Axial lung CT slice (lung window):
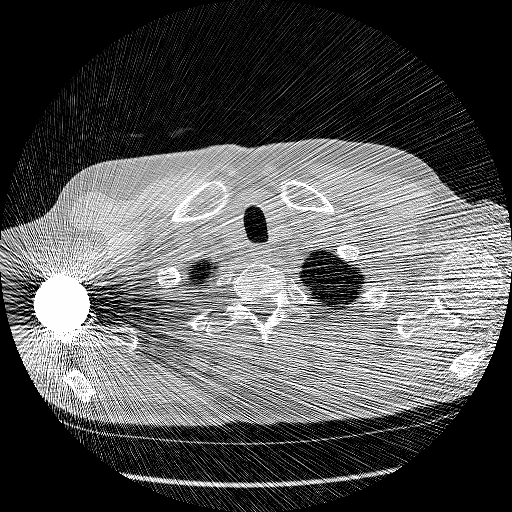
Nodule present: no